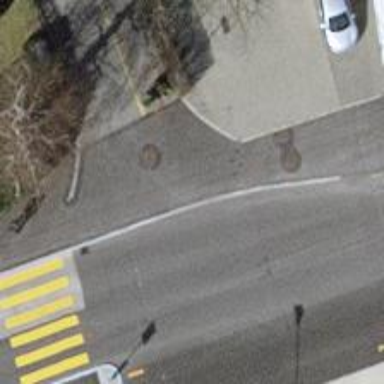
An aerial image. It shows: Unmarked crossing with traffic calming table.